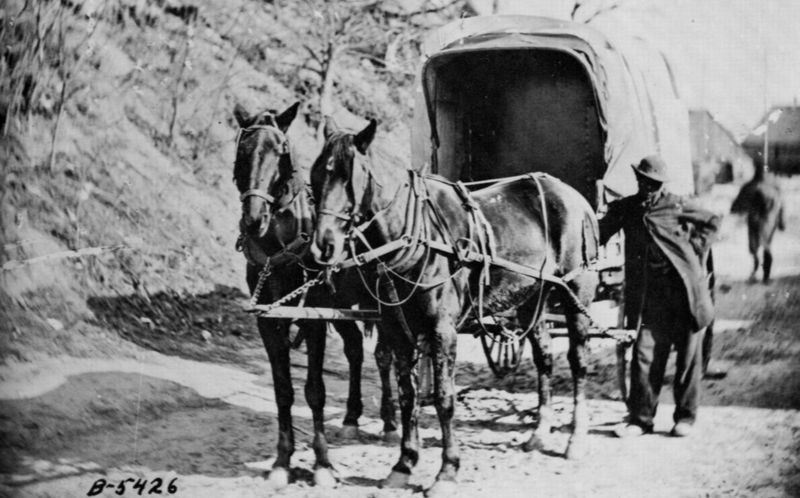
Titel: Die "Dingsda" bei City Point
Künstler: Mathew B. Brady
Schlagwörter: baum, berg, mann, schatten, weiß, menschen, sand, grau, hut, licht, männer, ohr, schwarz, strasse, haus, tiere, weg, arm, mensch, stehen, erde, häuser, hügel, pfad, mantel, knopf, ohren, wald, bauern, esel, pferd, pferde, räder, hufe, mähne, zaumzeug, zügel, last, hang, kette, dorf, kutsche, rad, wagen, böschung, dick, riemen, zahlen, warten, foto, fotografie, photographie, melone, geschirr, schwarz weiss, kutscher, deichsel, photo, schwarz weis, zahl, ziffer, leder, gespannt, nüstern, planwagen, gestrüpp, gespann, fotographie, scheuklappen, fuhrwerk, pferdekutsche, pferdewagen, plane, pferderwagen, b-5426, kuthscge, maulesel pioniere planwagen